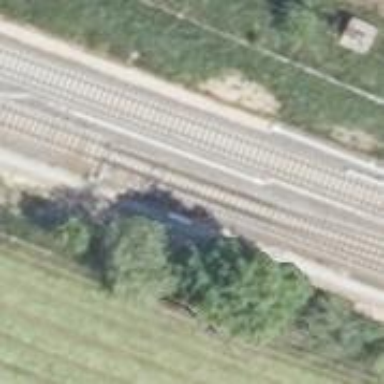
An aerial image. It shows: Railway switch with the turnout side on the left.